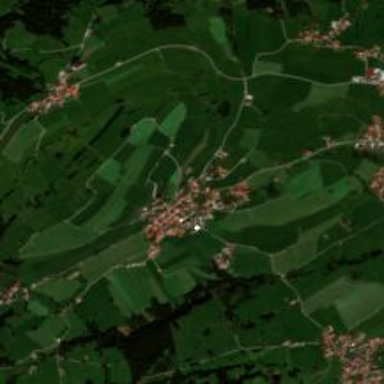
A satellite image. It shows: Village.